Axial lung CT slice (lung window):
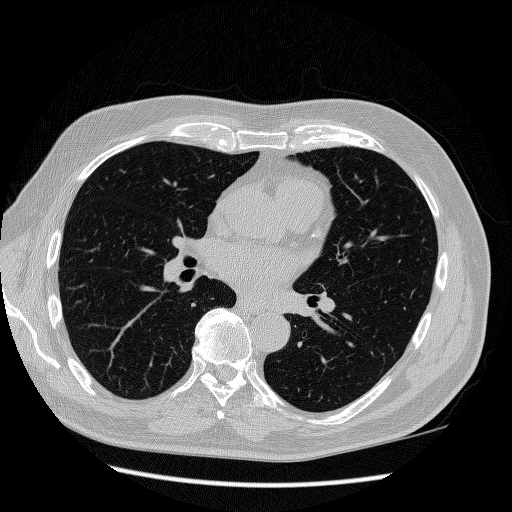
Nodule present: no